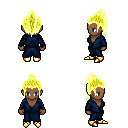
a pixel art fantasy rpg character, female body template, human, dark skin, blue robe, teal pants, gold long topknot hairstyle, gold boots, four views (front, back, left, right), 2x2 character sprite sheet, small pixel art, hard edges, no anti-aliasing